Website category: university
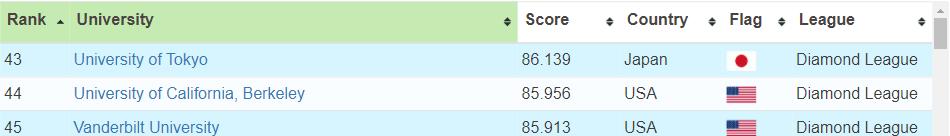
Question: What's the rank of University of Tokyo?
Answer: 43

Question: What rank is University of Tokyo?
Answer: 43

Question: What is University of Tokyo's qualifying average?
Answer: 43

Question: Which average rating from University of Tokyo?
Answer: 43

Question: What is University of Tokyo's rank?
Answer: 43

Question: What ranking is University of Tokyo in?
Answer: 43

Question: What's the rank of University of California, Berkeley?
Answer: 44

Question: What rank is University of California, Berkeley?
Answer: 44

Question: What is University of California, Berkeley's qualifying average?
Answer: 44

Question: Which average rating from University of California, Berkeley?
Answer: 44

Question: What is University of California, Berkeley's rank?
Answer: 44

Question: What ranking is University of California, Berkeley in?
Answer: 44

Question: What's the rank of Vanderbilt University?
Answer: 45

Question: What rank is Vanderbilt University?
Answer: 45

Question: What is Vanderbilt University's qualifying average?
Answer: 45

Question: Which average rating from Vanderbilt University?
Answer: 45

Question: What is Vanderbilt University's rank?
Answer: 45

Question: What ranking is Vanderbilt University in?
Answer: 45

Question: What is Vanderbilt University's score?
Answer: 85.913

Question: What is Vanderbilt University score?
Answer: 85.913

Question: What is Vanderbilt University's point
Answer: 85.913

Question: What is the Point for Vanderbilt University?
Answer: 85.913

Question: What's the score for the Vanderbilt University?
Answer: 85.913

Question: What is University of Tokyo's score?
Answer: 86.139

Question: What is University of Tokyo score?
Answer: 86.139

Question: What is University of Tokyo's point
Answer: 86.139

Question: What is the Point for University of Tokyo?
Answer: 86.139

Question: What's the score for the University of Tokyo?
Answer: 86.139

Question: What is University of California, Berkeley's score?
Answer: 85.956

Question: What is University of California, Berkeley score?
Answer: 85.956

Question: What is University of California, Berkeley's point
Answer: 85.956

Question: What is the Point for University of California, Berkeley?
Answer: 85.956

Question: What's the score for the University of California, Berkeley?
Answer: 85.956

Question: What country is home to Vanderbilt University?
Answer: USA

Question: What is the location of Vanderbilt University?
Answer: USA

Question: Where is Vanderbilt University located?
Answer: USA

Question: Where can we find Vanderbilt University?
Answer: USA

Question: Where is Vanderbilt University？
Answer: USA

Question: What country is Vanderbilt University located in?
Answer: USA

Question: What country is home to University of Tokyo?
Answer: Japan

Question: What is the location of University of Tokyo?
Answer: Japan

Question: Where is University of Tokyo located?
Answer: Japan

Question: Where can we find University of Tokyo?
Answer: Japan

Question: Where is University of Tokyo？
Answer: Japan

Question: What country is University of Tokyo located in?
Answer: Japan

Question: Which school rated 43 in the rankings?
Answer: University of Tokyo

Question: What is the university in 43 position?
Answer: University of Tokyo

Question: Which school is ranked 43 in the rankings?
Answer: University of Tokyo

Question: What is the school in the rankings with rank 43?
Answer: University of Tokyo

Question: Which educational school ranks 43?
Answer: University of Tokyo

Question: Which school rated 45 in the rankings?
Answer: Vanderbilt University

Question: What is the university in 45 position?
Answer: Vanderbilt University

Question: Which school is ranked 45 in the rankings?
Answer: Vanderbilt University

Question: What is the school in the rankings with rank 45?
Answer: Vanderbilt University

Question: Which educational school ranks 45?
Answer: Vanderbilt University

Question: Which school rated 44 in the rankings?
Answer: University of California, Berkeley

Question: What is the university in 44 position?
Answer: University of California, Berkeley

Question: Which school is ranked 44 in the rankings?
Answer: University of California, Berkeley

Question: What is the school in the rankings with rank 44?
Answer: University of California, Berkeley

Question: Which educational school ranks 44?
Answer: University of California, Berkeley

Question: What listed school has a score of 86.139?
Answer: University of Tokyo

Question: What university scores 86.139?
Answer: University of Tokyo

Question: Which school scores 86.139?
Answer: University of Tokyo

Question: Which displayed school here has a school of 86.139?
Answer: University of Tokyo